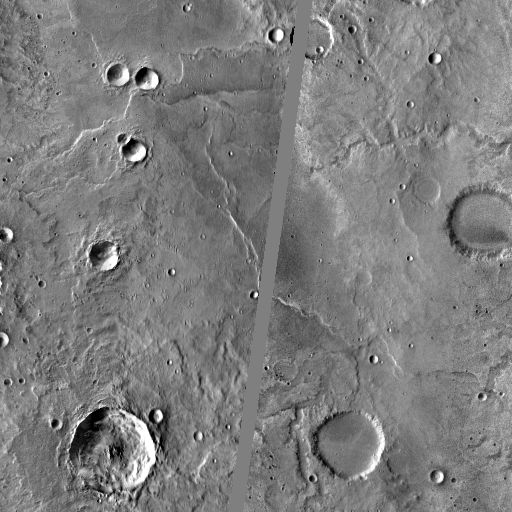
Crater classes present: Background, Other, Layered, Buried, Secondary